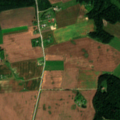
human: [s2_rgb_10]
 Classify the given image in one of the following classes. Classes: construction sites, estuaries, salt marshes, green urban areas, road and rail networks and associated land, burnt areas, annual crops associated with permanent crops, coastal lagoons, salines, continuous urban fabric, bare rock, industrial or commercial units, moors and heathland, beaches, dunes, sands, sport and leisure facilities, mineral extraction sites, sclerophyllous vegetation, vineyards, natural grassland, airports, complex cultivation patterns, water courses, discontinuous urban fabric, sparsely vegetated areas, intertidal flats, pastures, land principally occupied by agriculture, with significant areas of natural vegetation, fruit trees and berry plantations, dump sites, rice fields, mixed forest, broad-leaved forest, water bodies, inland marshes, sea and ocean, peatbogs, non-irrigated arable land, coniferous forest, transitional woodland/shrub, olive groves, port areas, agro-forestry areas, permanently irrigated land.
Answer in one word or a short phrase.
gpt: non-irrigated arable land, complex cultivation patterns, land principally occupied by agriculture, with significant areas of natural vegetation, coniferous forest